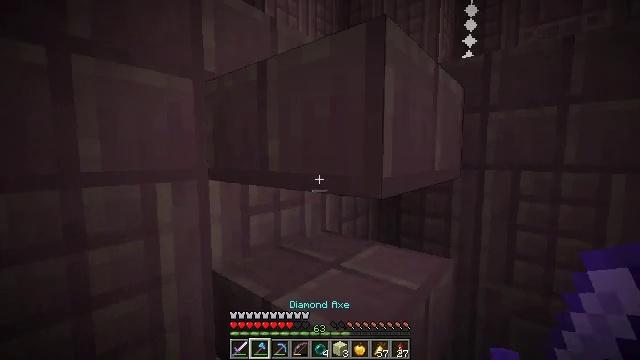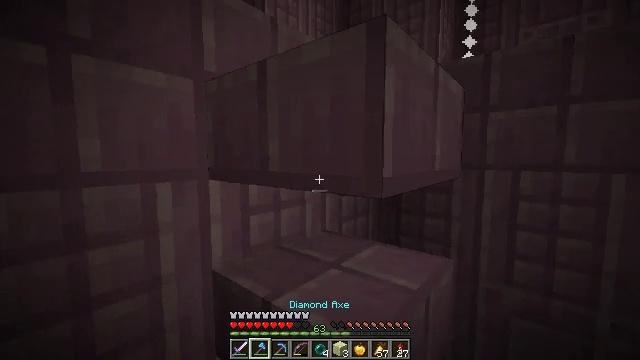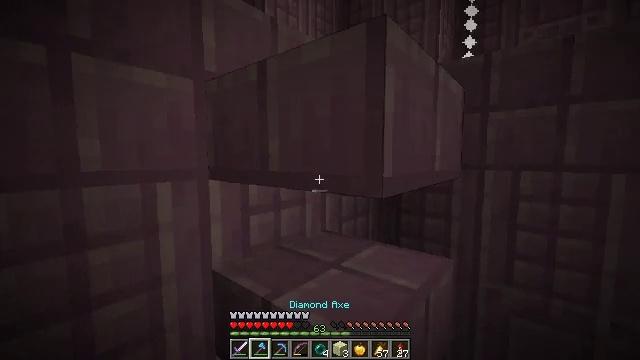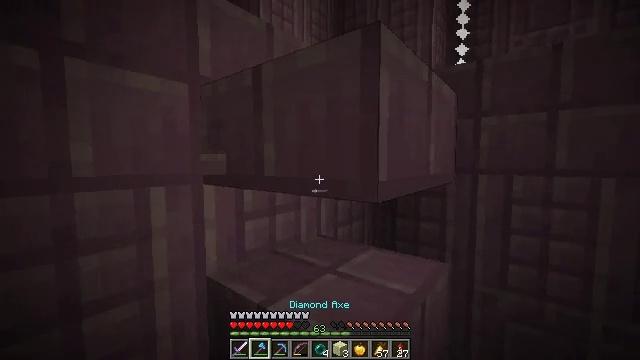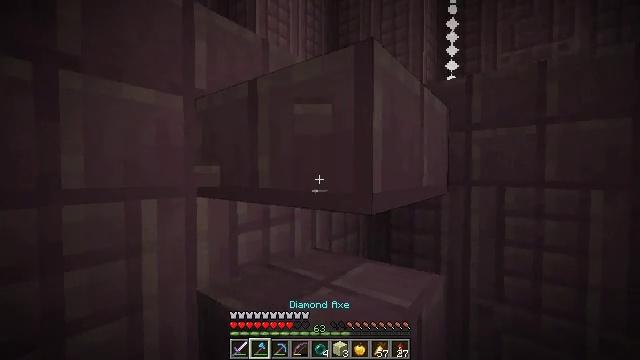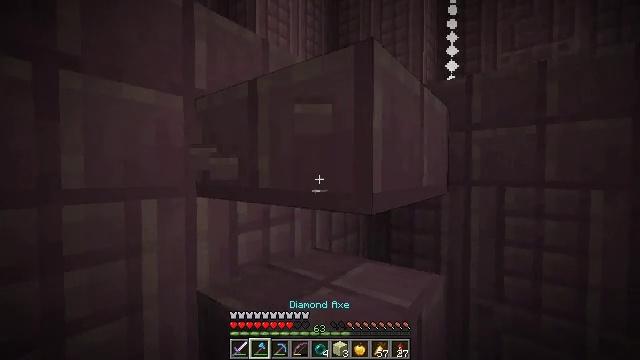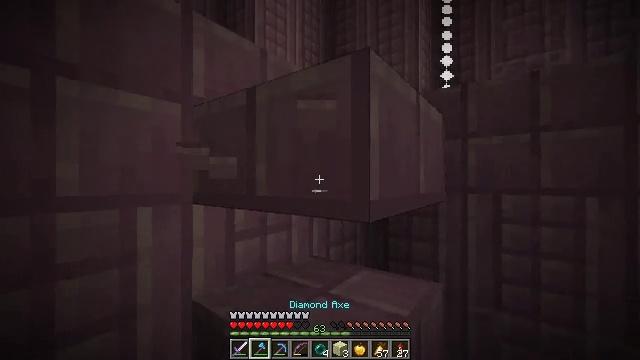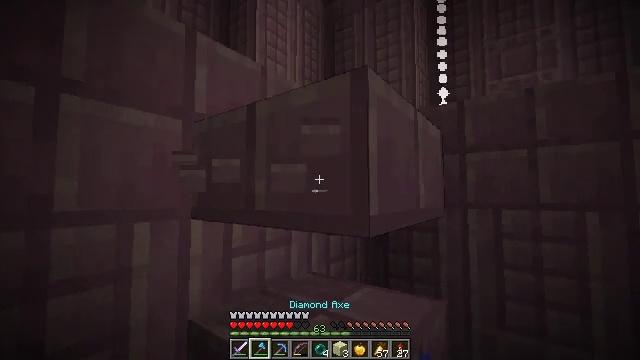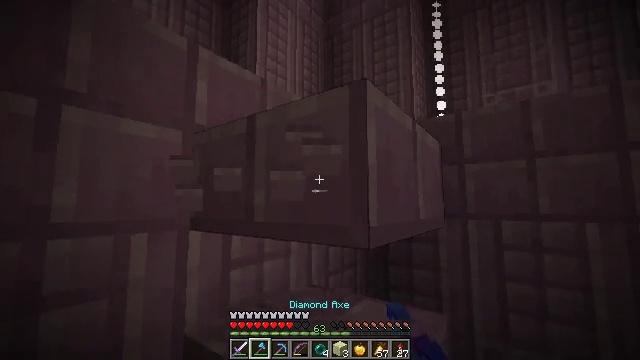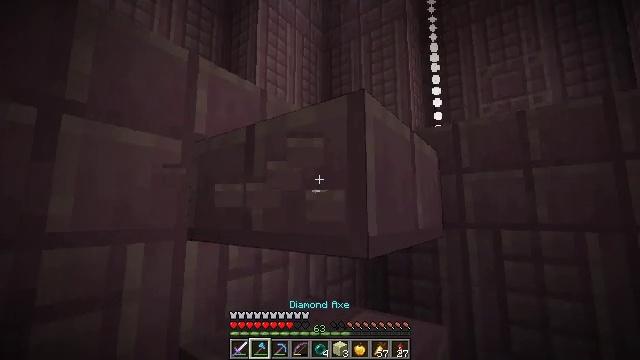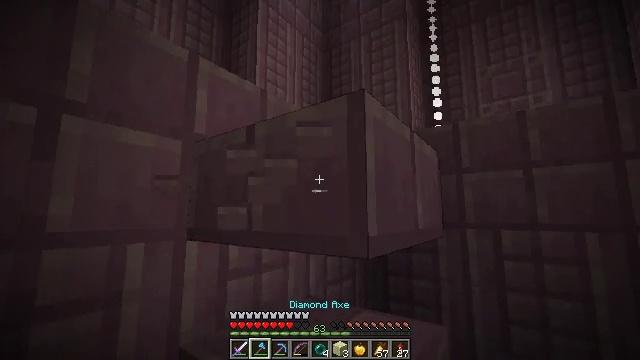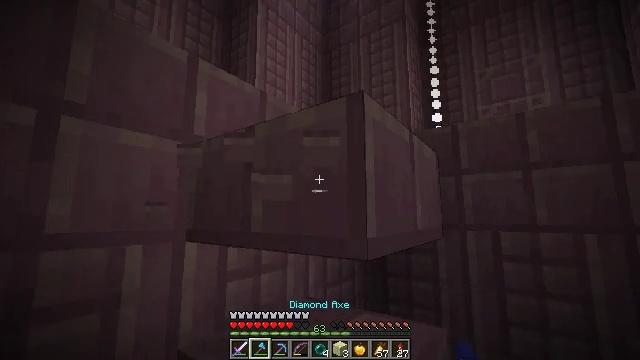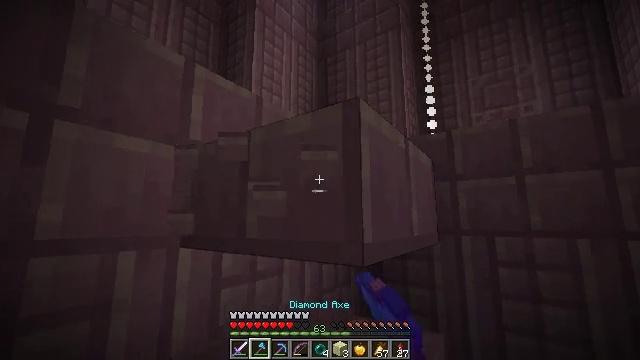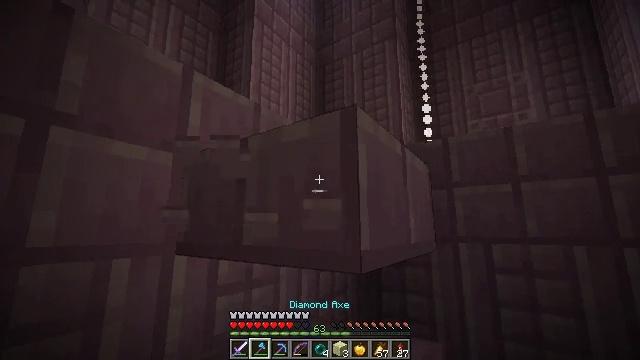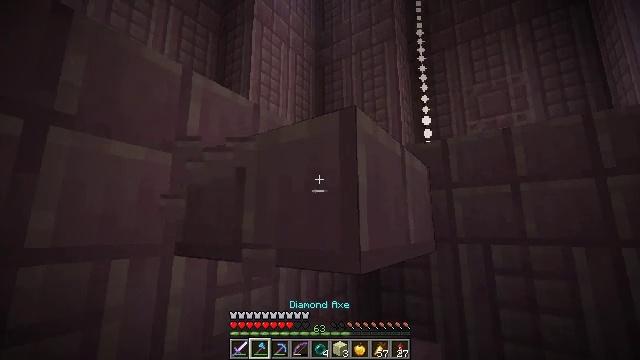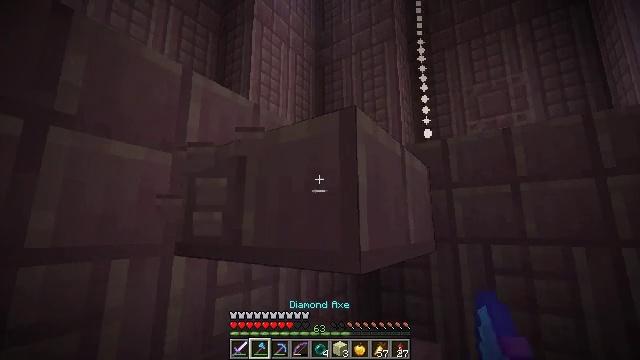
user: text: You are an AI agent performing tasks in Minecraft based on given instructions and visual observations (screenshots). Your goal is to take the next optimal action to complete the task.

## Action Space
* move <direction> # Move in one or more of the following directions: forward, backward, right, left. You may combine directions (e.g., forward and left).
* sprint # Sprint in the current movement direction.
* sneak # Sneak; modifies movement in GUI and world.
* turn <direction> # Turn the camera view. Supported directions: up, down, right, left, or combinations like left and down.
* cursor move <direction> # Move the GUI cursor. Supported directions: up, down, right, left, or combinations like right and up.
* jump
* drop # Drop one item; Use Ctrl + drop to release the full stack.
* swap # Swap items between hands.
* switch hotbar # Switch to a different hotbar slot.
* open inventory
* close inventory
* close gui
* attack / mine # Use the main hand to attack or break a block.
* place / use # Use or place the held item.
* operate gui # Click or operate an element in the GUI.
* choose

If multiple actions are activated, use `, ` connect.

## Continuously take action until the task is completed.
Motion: motion action
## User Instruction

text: Mine the purpur slab in the End city.
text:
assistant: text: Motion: switch to hotbar 2
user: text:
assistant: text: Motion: switch to hotbar 2
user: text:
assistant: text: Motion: turn right and up, attack / mine
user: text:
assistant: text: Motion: turn right and up, attack / mine
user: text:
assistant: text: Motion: attack / mine
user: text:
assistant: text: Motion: turn up, attack / mine
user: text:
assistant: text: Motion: turn up, attack / mine
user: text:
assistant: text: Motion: turn up, attack / mine
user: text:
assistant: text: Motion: turn up, attack / mine
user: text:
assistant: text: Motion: attack / mine
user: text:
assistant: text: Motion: attack / mine
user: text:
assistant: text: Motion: turn up, attack / mine
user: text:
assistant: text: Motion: turn up, attack / mine
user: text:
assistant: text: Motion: attack / mine
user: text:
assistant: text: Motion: attack / mine
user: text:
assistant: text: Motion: attack / mine
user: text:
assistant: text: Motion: attack / mine
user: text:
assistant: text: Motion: attack / mine
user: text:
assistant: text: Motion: attack / mine
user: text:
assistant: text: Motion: attack / mine
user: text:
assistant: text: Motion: attack / mine
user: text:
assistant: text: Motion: attack / mine
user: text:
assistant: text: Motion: attack / mine, switch to hotbar 3
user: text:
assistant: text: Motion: attack / mine, switch to hotbar 3
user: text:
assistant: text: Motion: attack / mine, switch to hotbar 3
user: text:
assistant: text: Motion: attack / mine
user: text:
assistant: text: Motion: attack / mine
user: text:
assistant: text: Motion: attack / mine
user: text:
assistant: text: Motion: turn left, attack / mine
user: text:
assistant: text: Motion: attack / mine